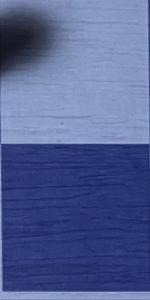
Label: Empty